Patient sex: F
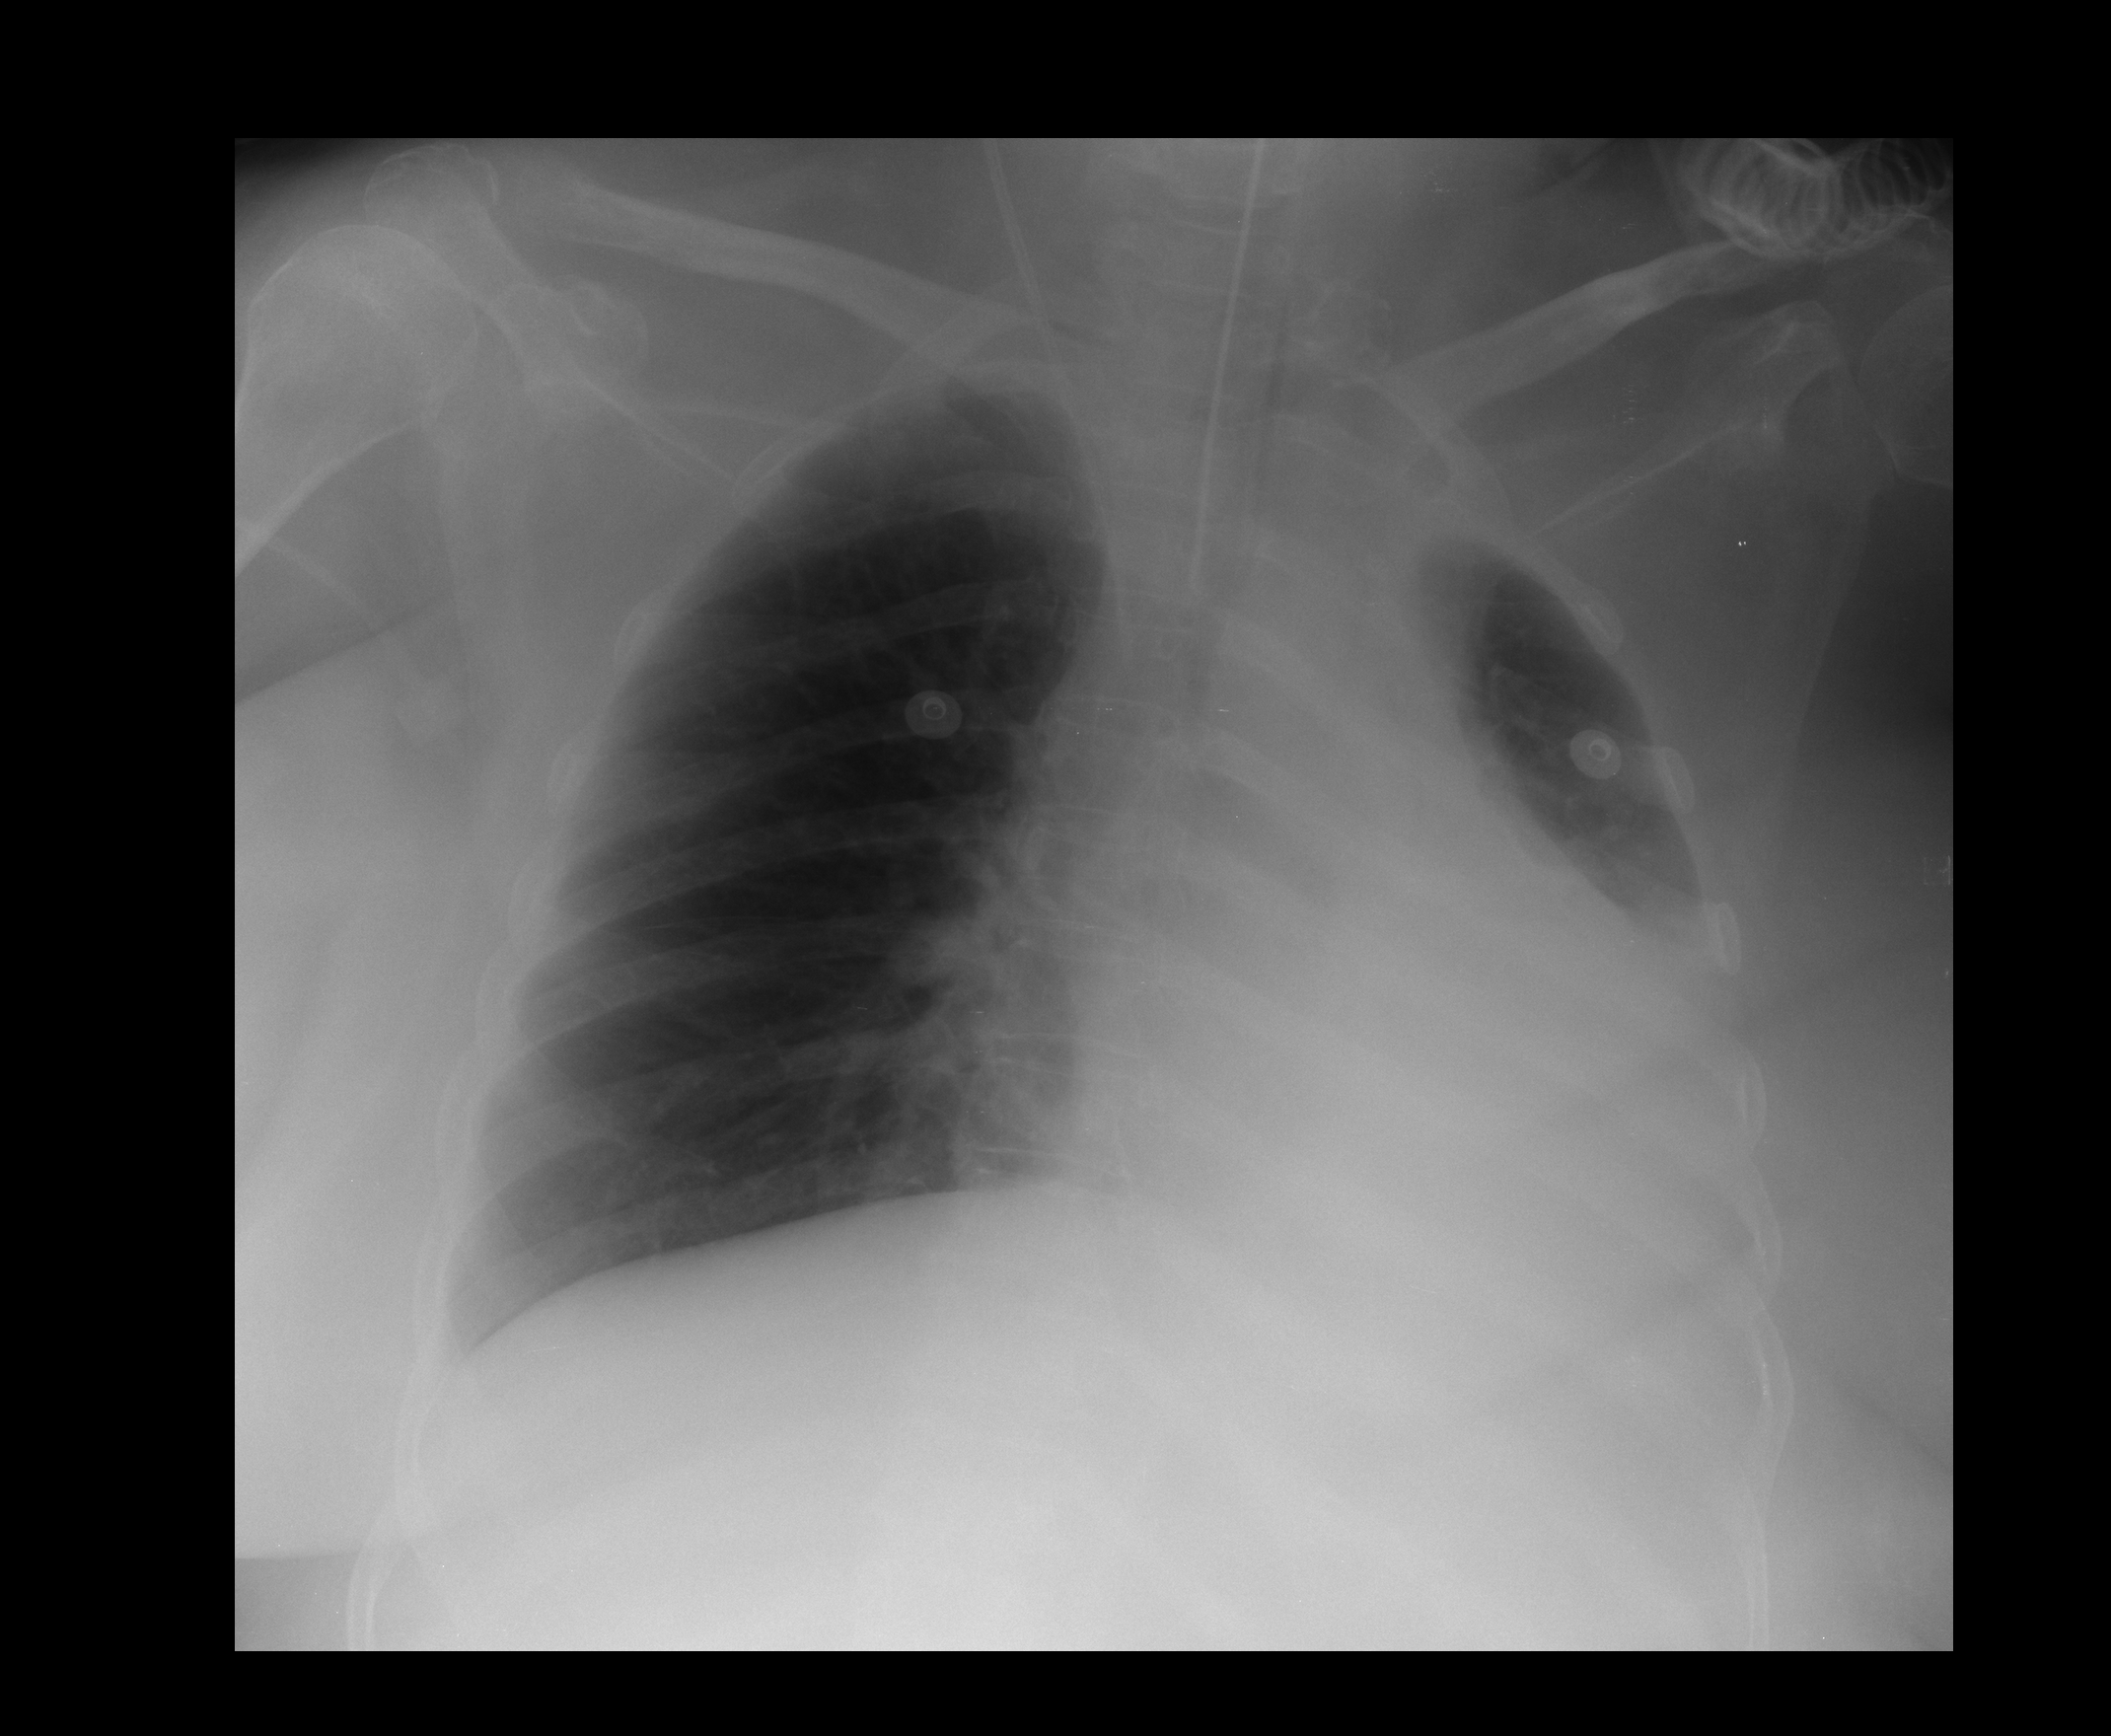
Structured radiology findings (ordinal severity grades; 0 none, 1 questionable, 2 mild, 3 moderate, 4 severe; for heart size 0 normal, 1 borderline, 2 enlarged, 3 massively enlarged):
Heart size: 0
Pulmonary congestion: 0
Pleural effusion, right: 0
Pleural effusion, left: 3
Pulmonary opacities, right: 0
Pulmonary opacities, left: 0
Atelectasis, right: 0
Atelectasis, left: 3